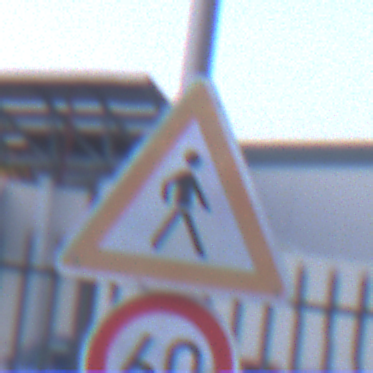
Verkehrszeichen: FussgaengerLinks
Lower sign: Geschwindigkeit60
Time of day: SunriseSunset
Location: Outdoor (Suburban)
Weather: PartlyCloudy
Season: NotSpecified
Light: Natural